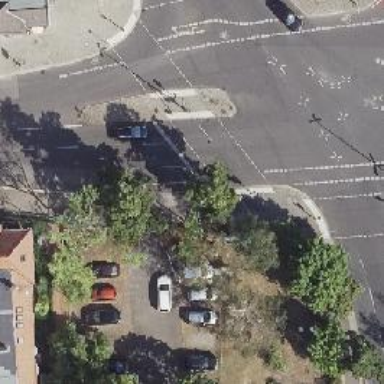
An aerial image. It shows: Asphalt footway with crossing controlled by traffic signals.